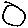
Label: circle